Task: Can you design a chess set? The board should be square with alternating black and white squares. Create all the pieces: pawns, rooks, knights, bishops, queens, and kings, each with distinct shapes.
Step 4918:
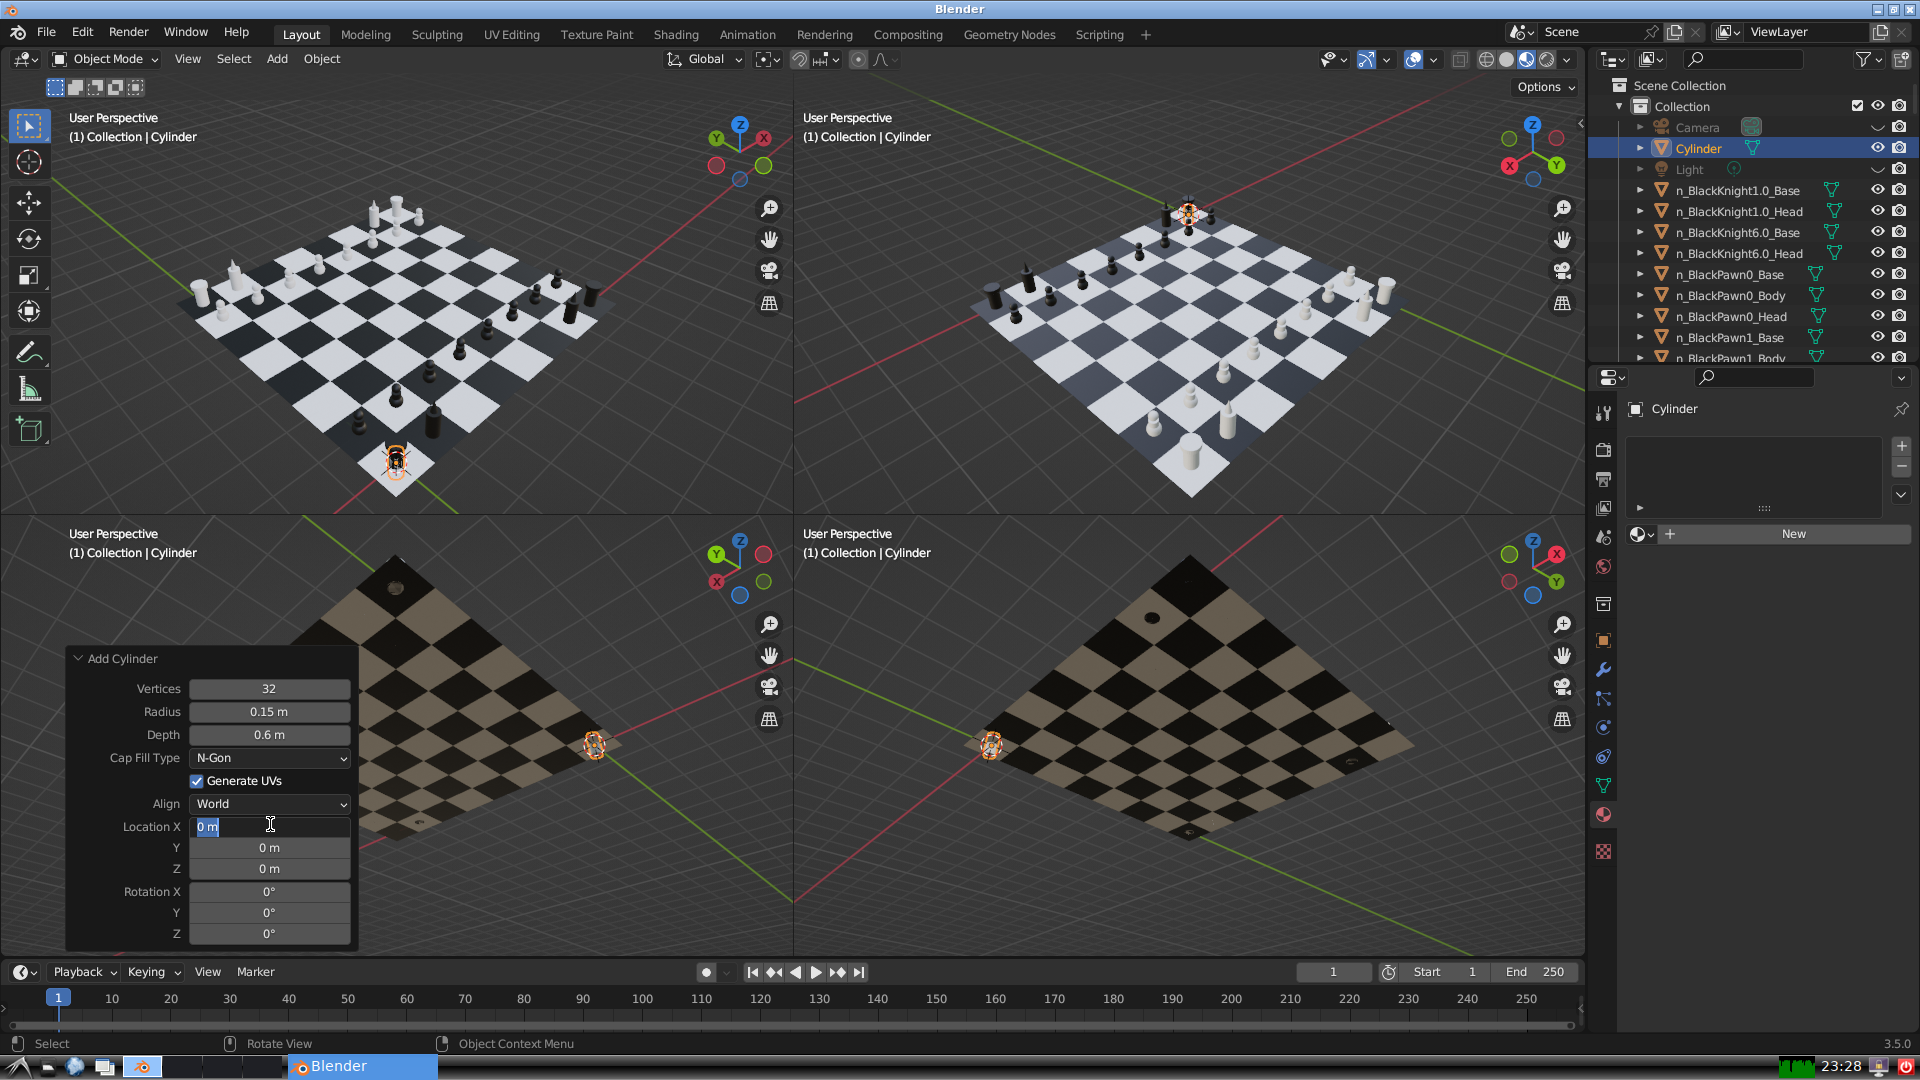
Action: input_text: 2.0